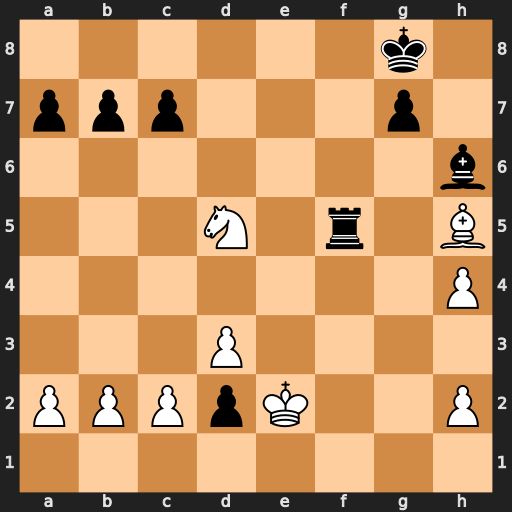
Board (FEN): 6k1/ppp3p1/7b/3N1r1B/7P/3P4/PPPpK2P/8
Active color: w
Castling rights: -
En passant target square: -
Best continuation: Ne7+ Kh8 Nxf5 d1=B+ Kxd1